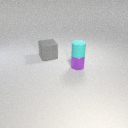
large gray rubber cube to the left of small purple metal cylinder